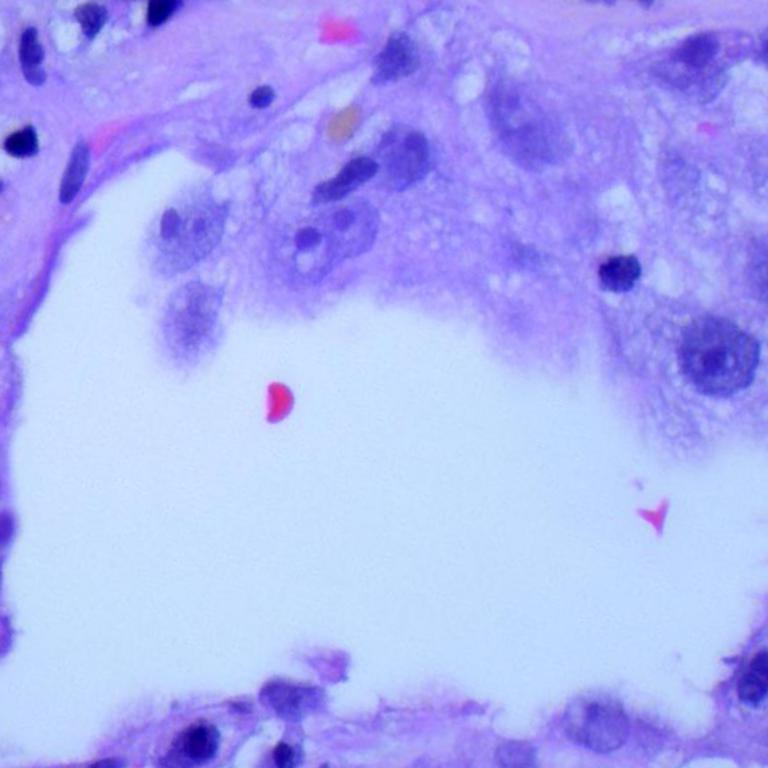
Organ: lung
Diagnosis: adenocarcinomas